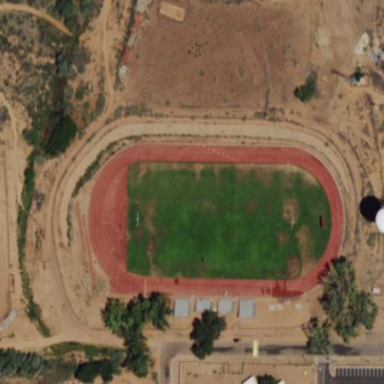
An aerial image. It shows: Clay track for athletics on leisure land.